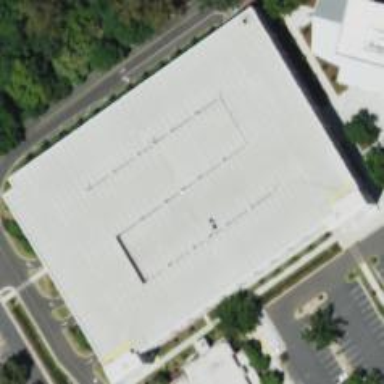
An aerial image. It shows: Multi-storey parking building.